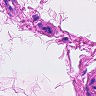
Metastatic tissue present: no